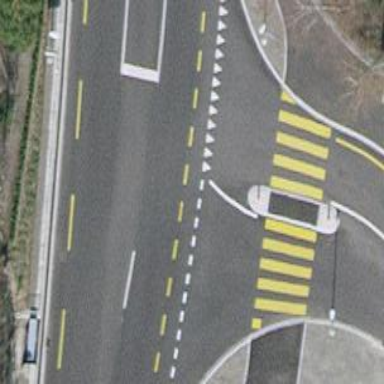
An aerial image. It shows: Road with "give way" sign.